Field crop: tomato
Growth stage: 2
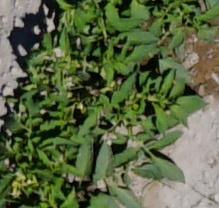
Species: tomato